Question: I'd like to adapt jinja.el to work with one-line comments using '##'. But my knowlege of elisp is bad. Who can help me? What do I want: i'd like to hilite
'''
## some text
## {% include "_template.html" %}
'''
as a commented out strings. But it works not fully correct. 1st line of snippet looks like comment out while 2nd - not. Here is what i've got:

And here is a part of jinja.el taken from Jinja's git repo plus my regexp for '##':
'''
(defconst jinja-font-lock-keywords
(list
; (cons (rx "{% comment %}" (submatch (0+ anything))
; "{% endcomment %}") (list 1 font-lock-comment-face))
'("{%-?\|-?%}\|{{\|}}" . font-lock-preprocessor-face)
'("{# ?\(.*?\) ?#}" . (1 font-lock-comment-face))
'("## ?\(.*\)" . (1 font-lock-comment-face))
'("{#\|#}" . font-lock-comment-delimiter-face)
'("##" . font-lock-comment-delimiter-face)
;; first word in a block is a command
'''
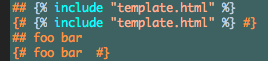
Answer: OK. I found solution. Change
'''
'("## ?\(.*\)" . (1 font-lock-comment-face))
'''
to
'''
'("## ?\(.*\)" . (1 font-lock-comment-face t))
'''
ie setting 'override' parameter to true solves me question.